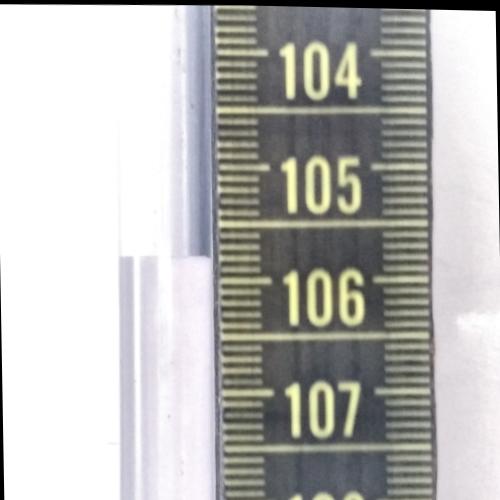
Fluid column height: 105.8 cm